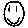
Label: smiley face